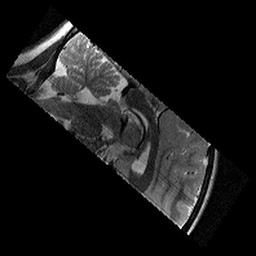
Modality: T2w
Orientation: sagittal
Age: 9
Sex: female
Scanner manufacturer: siemens
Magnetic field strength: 3 T
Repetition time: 9.23 s
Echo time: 0.067 s